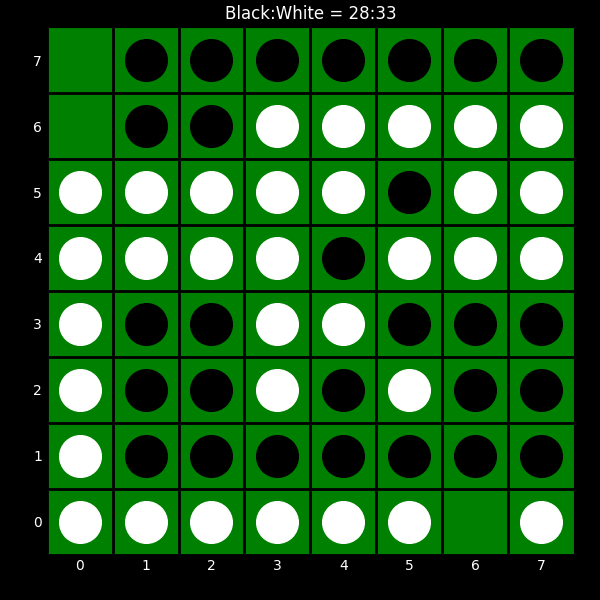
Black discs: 28
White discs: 33